Question:
Above is a graph I made using ChartJS. I have two datasets. I also have the space between the two datasets filled just like I want it. But I need to get two different colors for the fill. When the Hours dataset is bigger than the Goal dataset, I want the fill to be green, and when the Hours dataset is smaller than Goal, I want it to be red. I'm really hoping there is a way to do this using ChartJS, so that I don't have to recreate this in Canvas.
If it matters, this is in Vue.Js.
Here is the code for the two datasets:
'''
const dataSets = [{
label: this.dataSetLabel,
data: this.dataArray,
backgroundColor: new Array(this.dataArray.length).fill('rgba(255, 0, 0, 0.8)'), // red
borderColor: new Array(this.dataArray.length).fill('rgba(255, 0, 0, 0.8)'),
borderWidth: 1,
fill: '+1'
}]
if (this.fi !== 3) {
dataSets.push({
label: 'Goal',
data: new Array(this.dataArray.length).fill(this.user.braceHours),
type: 'line',
backgroundColor: new Array(this.dataArray.length).fill('rgba(84, 232, 198, 0.8)'), // green
borderColor: new Array(this.dataArray.length).fill('rgba(84, 232, 198, 0.8)'),
borderWidth: 1,
fill: '-1'
})
}
'''
Any help with this would be much appreciated.
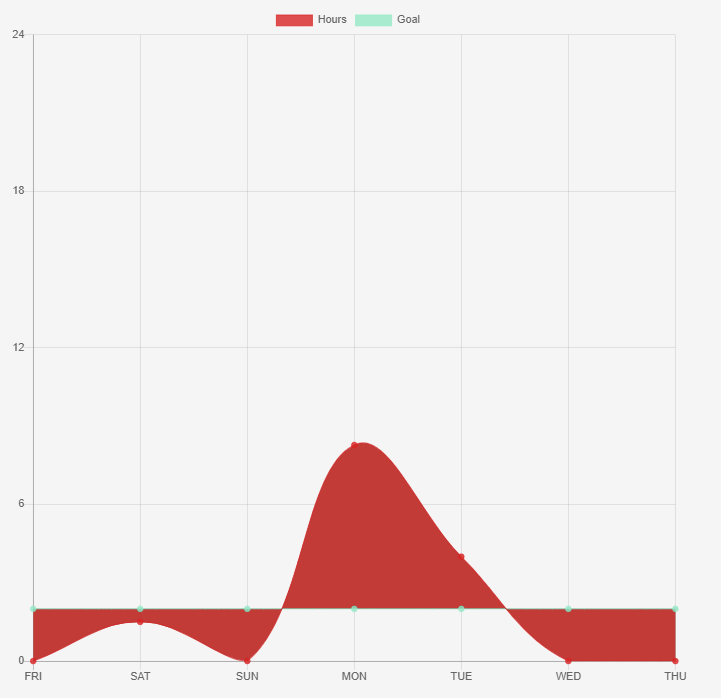
Answer: You can <URL> as shown by the runnable code snippted below.
> This solution is based on the answer <URL>.
'''
const goal = 2;
Chart.defaults.areaConditionalColors = Chart.defaults.line;
Chart.controllers.areaConditionalColors = Chart.controllers.line.extend({
update: function(reset) {
var yAxis = this.chart.scales['y-axis-0'];
var max = Math.max.apply(null, this.chart.data.datasets[0].data);
var yTop = yAxis.getPixelForValue(max);
var yGoal = yAxis.getPixelForValue(goal);
var min = Math.min.apply(null, this.chart.data.datasets[0].data);
var yBottom = yAxis.getPixelForValue(min);
// build a gradient that changes the color at the goal
var ctx = this.chart.chart.ctx;
var gradient = ctx.createLinearGradient(0, yTop, 0, yBottom);
var ratio = Math.min((yGoal - yTop) / (yBottom - yTop), 1);
gradient.addColorStop(0, 'green');
gradient.addColorStop(ratio, 'green');
gradient.addColorStop(ratio, 'red');
gradient.addColorStop(1, 'red');
this.chart.data.datasets[0].backgroundColor = gradient;
return Chart.controllers.line.prototype.update.apply(this, arguments);
}
});
new Chart('myChart', {
type: 'areaConditionalColors',
data: {
labels: ['FRI', 'SAT', 'SUN', 'MON', 'TUE', 'WED', 'THU'],
datasets: [{
label: 'Hours',
backgroundColor: 'green',
data: [0, 3, 0, 9, 4, 0, 0],
fill: '+1'
},
{
label: 'Goal',
backgroundColor: 'rgba(84, 232, 198, 0.8)',
data: [goal, goal, goal, goal, goal, goal, goal],
fill: '-1'
}]
},
options: {
legend: {
onClick: e => e.stopPropagation()
},
tooltips: {
mode: 'x'
}
}
});
'''
'''
<script src="https://cdnjs.cloudflare.com/ajax/libs/Chart.js/2.9.3/Chart.min.js"></script>
<canvas id="myChart" height="80"></canvas>
'''